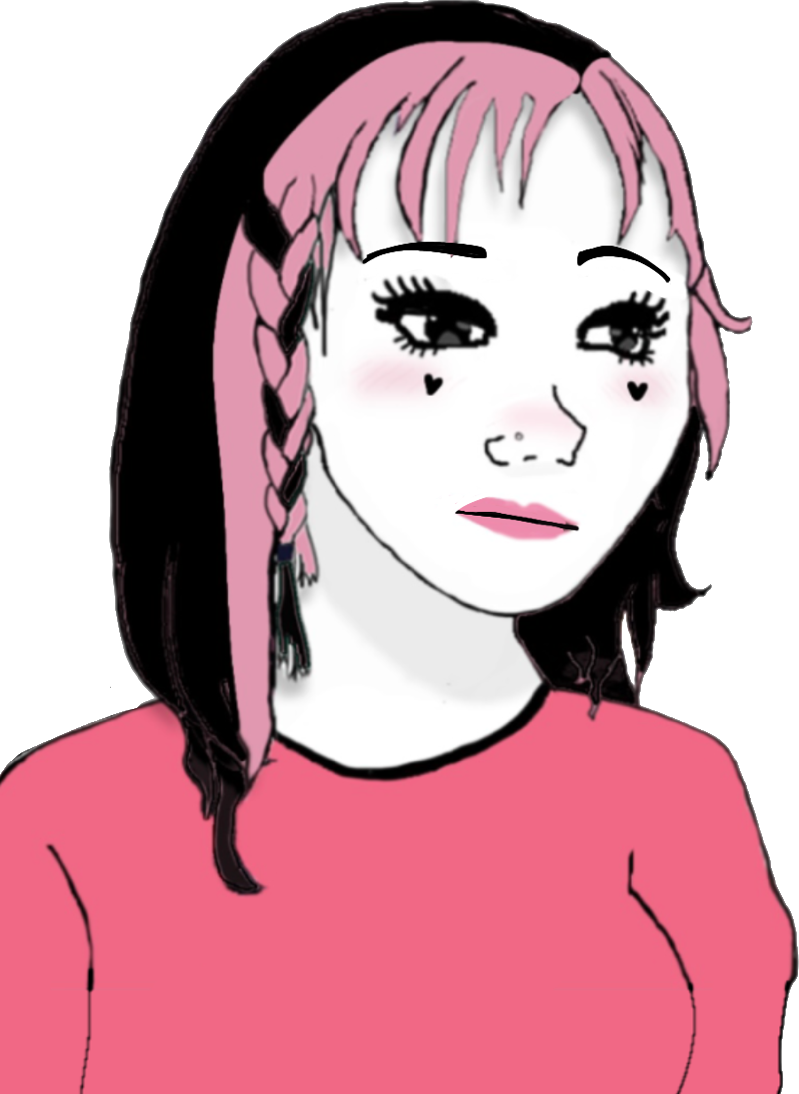
Label: 5_Daddys_Girl